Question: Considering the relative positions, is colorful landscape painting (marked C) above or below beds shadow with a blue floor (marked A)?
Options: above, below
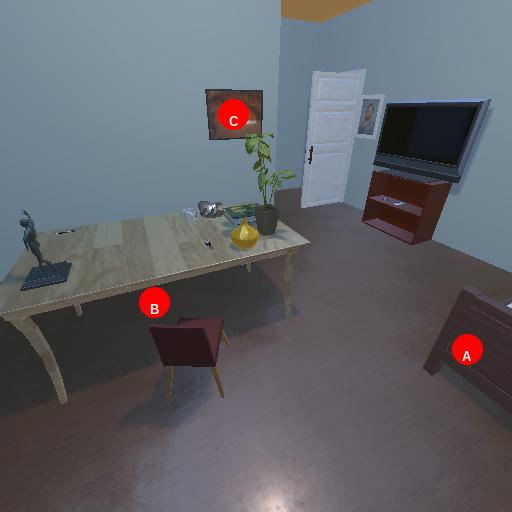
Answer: above